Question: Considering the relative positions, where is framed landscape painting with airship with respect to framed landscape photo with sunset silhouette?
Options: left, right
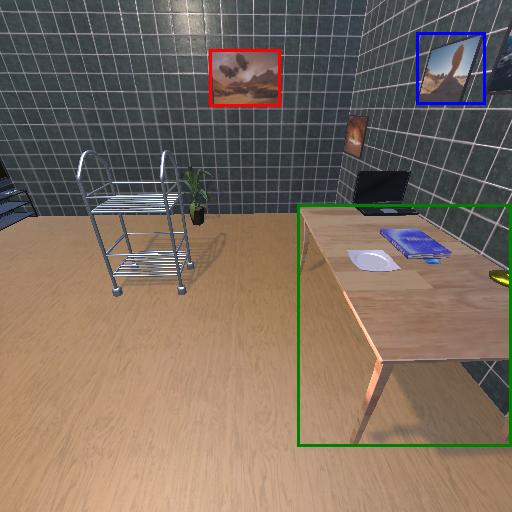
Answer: left